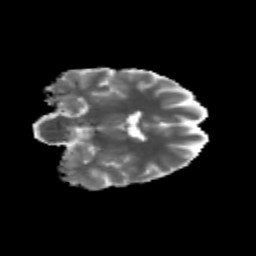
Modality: MD
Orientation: coronal
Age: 23
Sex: female
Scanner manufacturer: siemens
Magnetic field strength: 3 T
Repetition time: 3.5 s
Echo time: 0.125 s